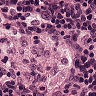
Metastatic tissue present: no